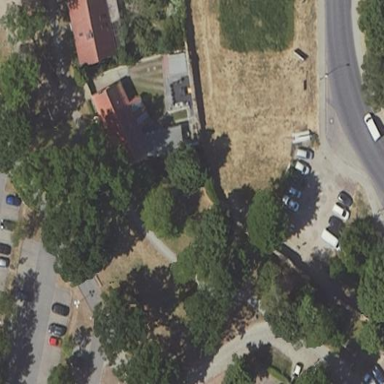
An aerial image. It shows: Village green area.